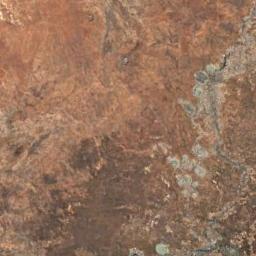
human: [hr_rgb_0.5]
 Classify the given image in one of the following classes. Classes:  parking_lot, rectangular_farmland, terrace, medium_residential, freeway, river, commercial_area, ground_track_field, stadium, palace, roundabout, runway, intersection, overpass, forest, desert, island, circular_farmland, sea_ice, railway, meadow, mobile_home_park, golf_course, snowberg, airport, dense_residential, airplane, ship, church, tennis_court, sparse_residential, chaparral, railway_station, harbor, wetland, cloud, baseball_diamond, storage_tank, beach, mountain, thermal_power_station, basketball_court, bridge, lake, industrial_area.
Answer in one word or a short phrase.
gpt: desert